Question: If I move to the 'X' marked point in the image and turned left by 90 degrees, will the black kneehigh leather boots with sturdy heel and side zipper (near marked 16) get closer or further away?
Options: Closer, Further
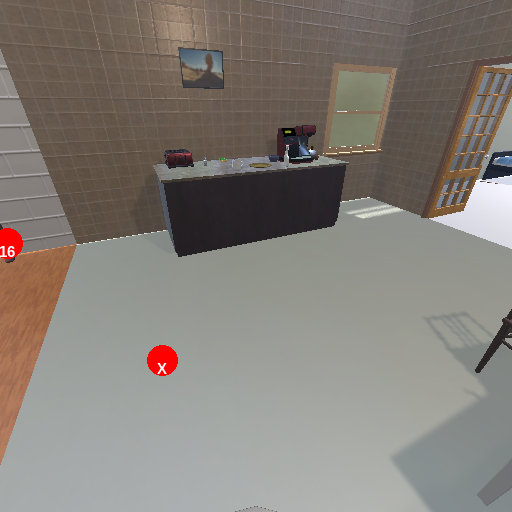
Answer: Closer